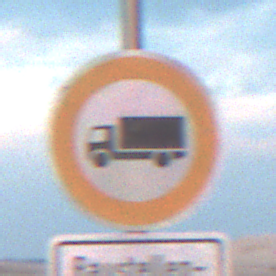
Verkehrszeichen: VerbotFuerKraftfahrzeugeUeberDreiKommaFuenfTonnen
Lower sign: SonstigeFahrzeugePersonengruppenFrei1
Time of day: SunriseSunset
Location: Outdoor (Beach)
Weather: PartlyCloudy
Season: NotSpecified
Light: Natural